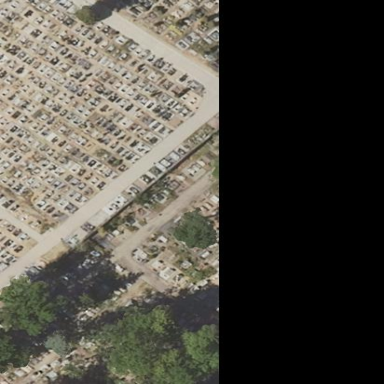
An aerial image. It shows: Sector within cemetery.